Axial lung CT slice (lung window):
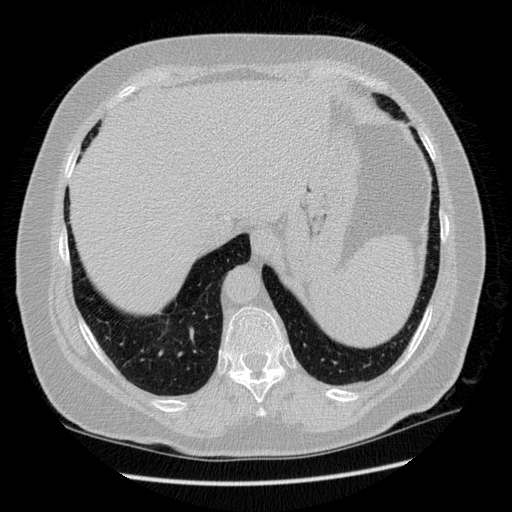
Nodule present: no